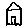
Label: house